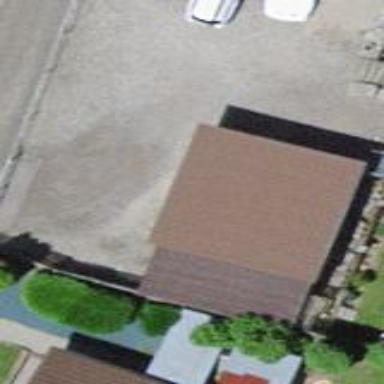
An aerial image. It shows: Shed building.